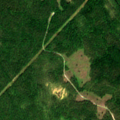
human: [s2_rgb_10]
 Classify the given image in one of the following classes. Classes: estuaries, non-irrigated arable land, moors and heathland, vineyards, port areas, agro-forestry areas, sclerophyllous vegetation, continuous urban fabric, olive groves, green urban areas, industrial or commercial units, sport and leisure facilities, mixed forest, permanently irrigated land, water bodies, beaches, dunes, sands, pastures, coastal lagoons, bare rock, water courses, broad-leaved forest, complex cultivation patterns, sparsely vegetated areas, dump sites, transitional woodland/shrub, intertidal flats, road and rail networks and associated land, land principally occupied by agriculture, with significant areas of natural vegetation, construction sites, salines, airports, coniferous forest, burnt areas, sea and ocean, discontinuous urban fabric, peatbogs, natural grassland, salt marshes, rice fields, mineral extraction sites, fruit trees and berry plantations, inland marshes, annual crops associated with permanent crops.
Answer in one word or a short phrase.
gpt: coniferous forest, mixed forest